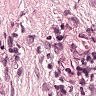
Metastatic tissue present: no